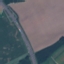
Land use / land cover class: Highway